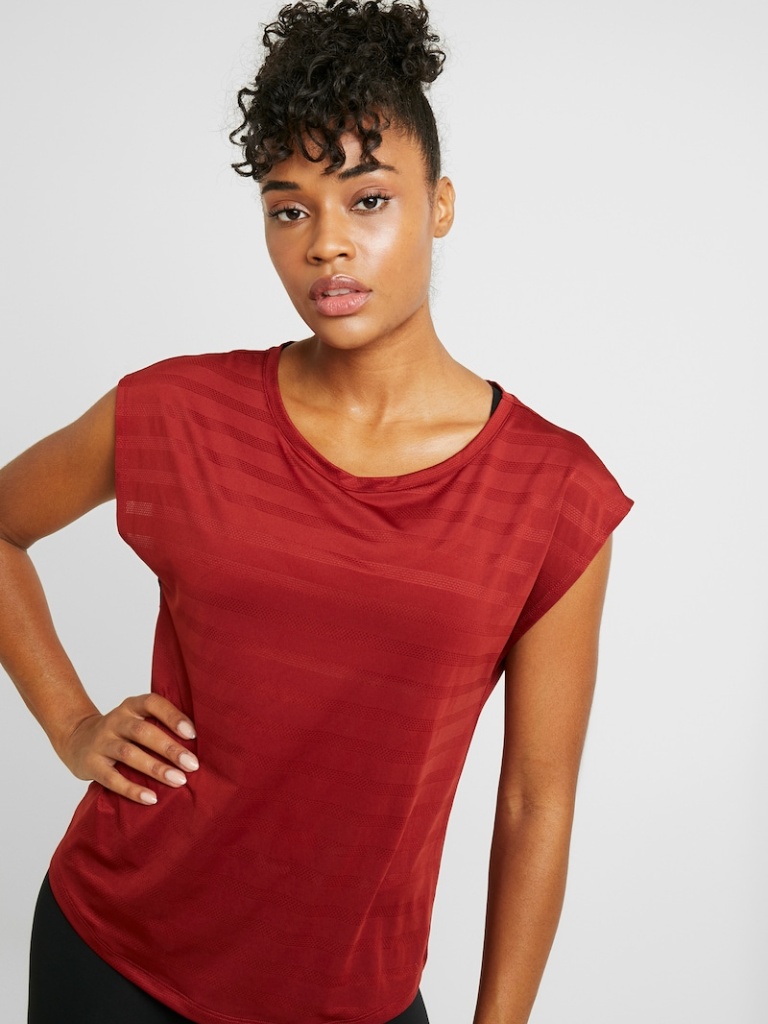
mesh relaxed sleeveless hip length Untucked crew t-shirt